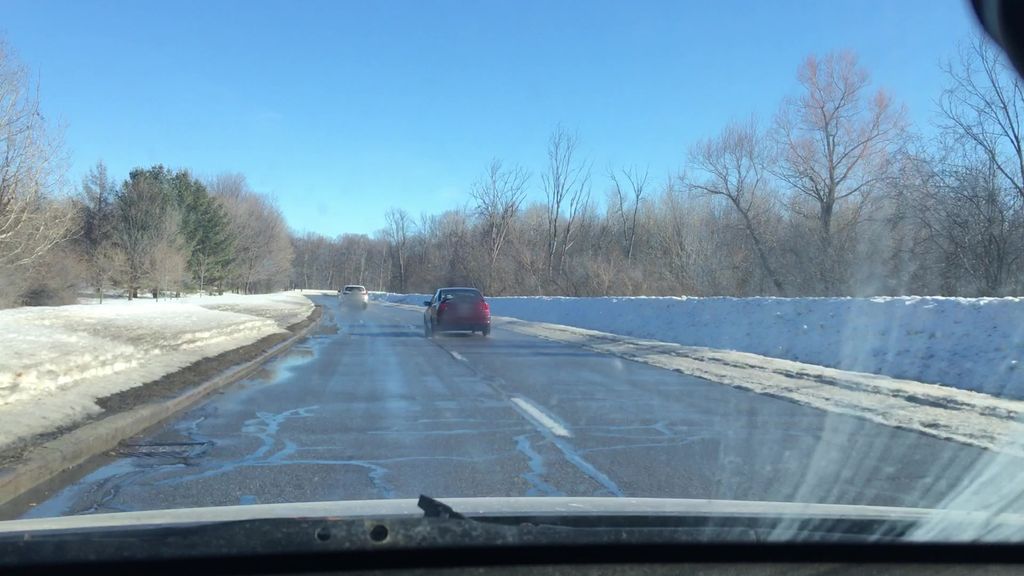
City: ottawa-gatineau